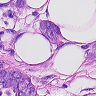
Metastatic tissue present: yes